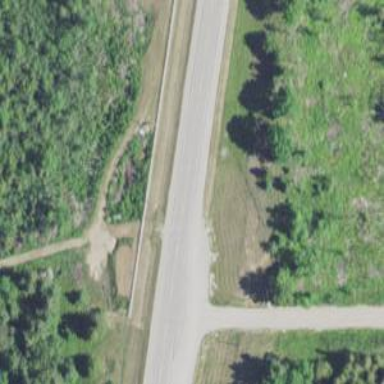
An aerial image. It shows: Asphalt road designated as trunk highway.